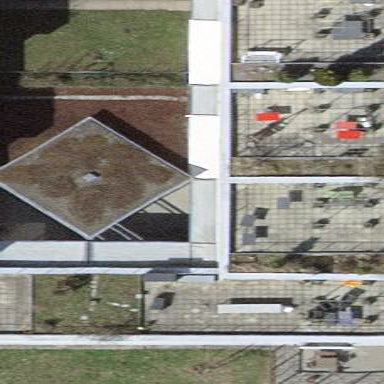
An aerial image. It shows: School building.